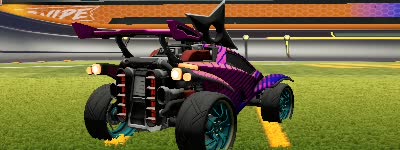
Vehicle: octane